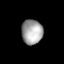
Tissue: lung
Cell type: Epithelial cells
Senescence score: 0.1736
Nuclear area (px): 514
Mean DAPI intensity: 163.076